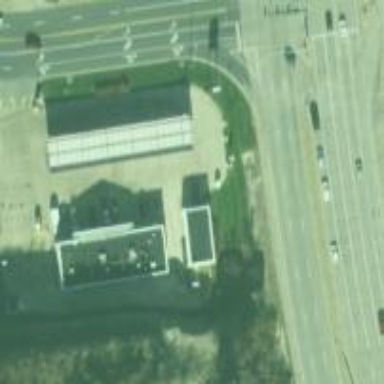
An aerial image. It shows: Fuel station.